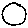
Label: moon